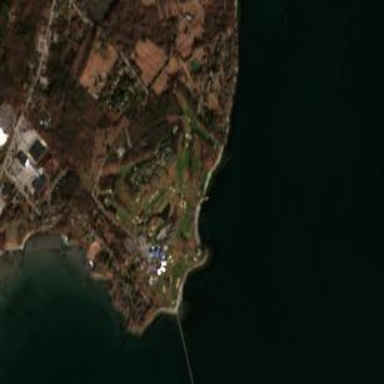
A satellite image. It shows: Golf course surrounded by greenery.